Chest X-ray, PA view. Patient: 66 years old, sex M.
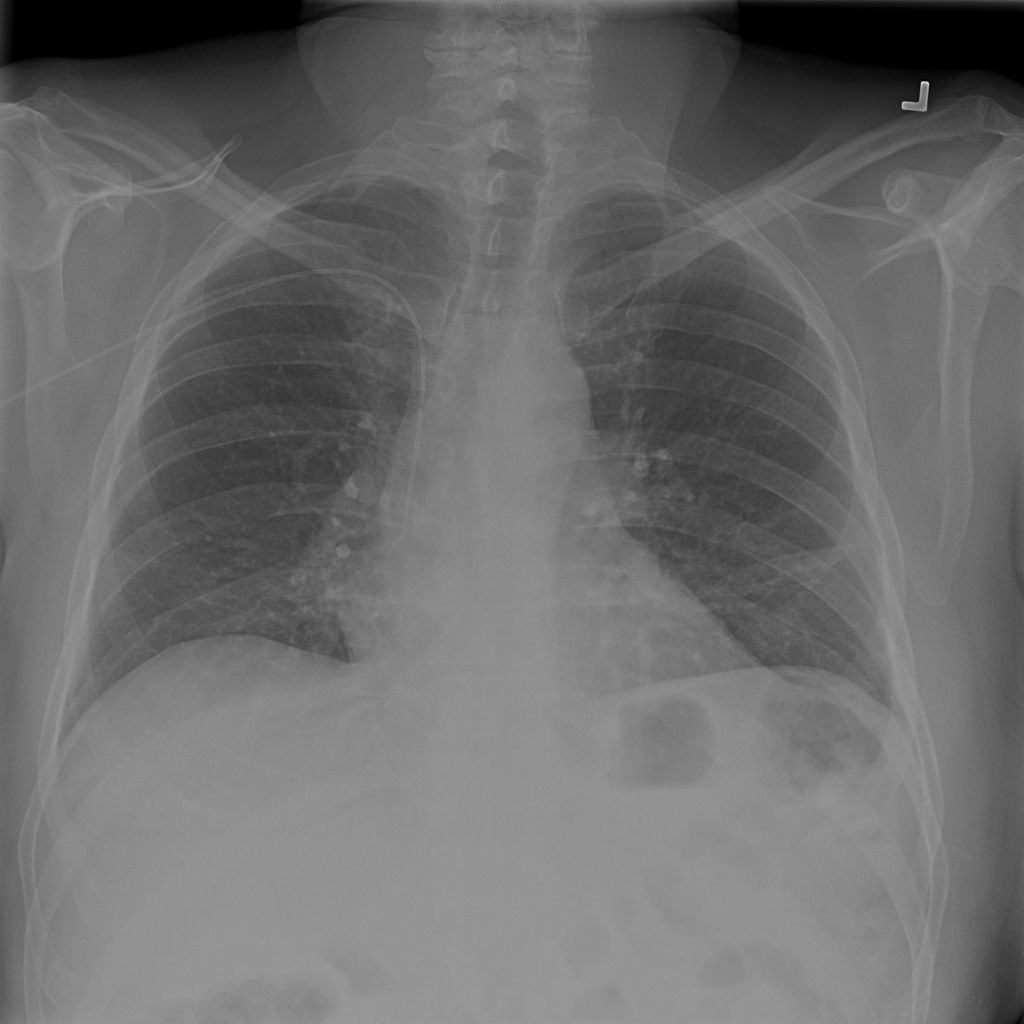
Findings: No Finding